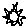
Label: sun